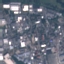
Land use / land cover class: Industrial